Question: I made a sql query that counts of jobs in a particular city
'''
$countVac = Yii::app()->db->createCommand()
->select(array('cityId', 'count(*)'))
->from('mnk_vacancy')
->group('cityId')
->queryRow();
'''
My function for deduce city
'''
public function getCityList()
{
$cityList = $this->findAll(array('order' => 'name'));
$cityArray = CHtml::listData($cityList, 'id', 'name');
return $cityArray;
}
'''
How do I make something like this

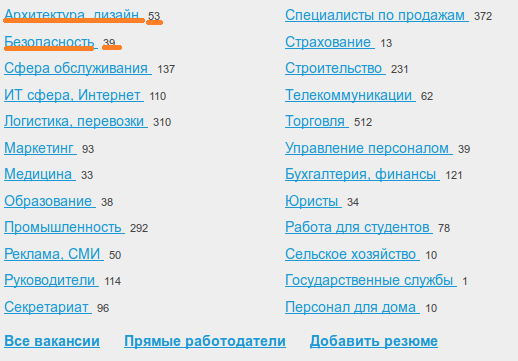
Answer: '''
public function getCitiesWithVacanciesNumber()
{
//raw sql
$sql = '
SELECT
c.name city_name,
COUNT(v.id) vac_num
FROM cities c
LEFT JOIN mnk_vacancy v
ON v.cityId = c.id
GROUP BY c.name
';
return $this->getDbConnection()->createCommand($sql)->queryAll();
/*
AR:
'vacancies' => array(self::HAS_MANY, 'Vacancy', 'cityId', 'together' => true,)
*/
$rows = array();
$cities = self::model()->with('vacancies')->findAll();
foreach ($cities as $city) {
$rows[] = array(
'city_name' => $city->name,
'vac_num' => count($city->vacancies)
);
}
return $rows;
}
'''